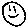
Label: smiley face